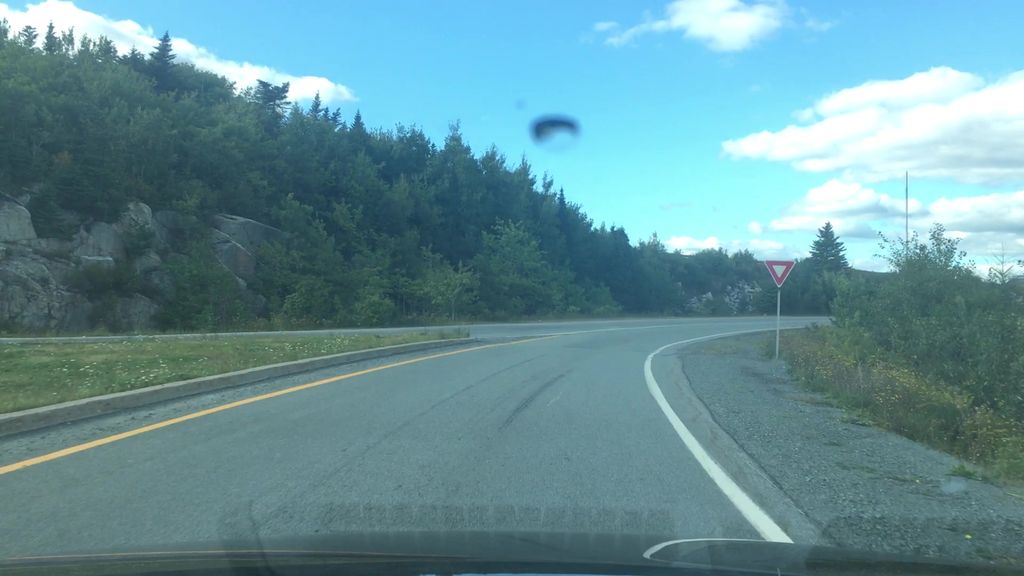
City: halifax